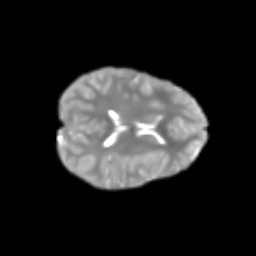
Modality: T2w
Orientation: axial
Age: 7
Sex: female
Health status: healthy